Field crop: maize
Growth stage: 2
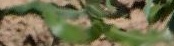
Species: maize